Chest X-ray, PA view. Patient: 61 years old, sex M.
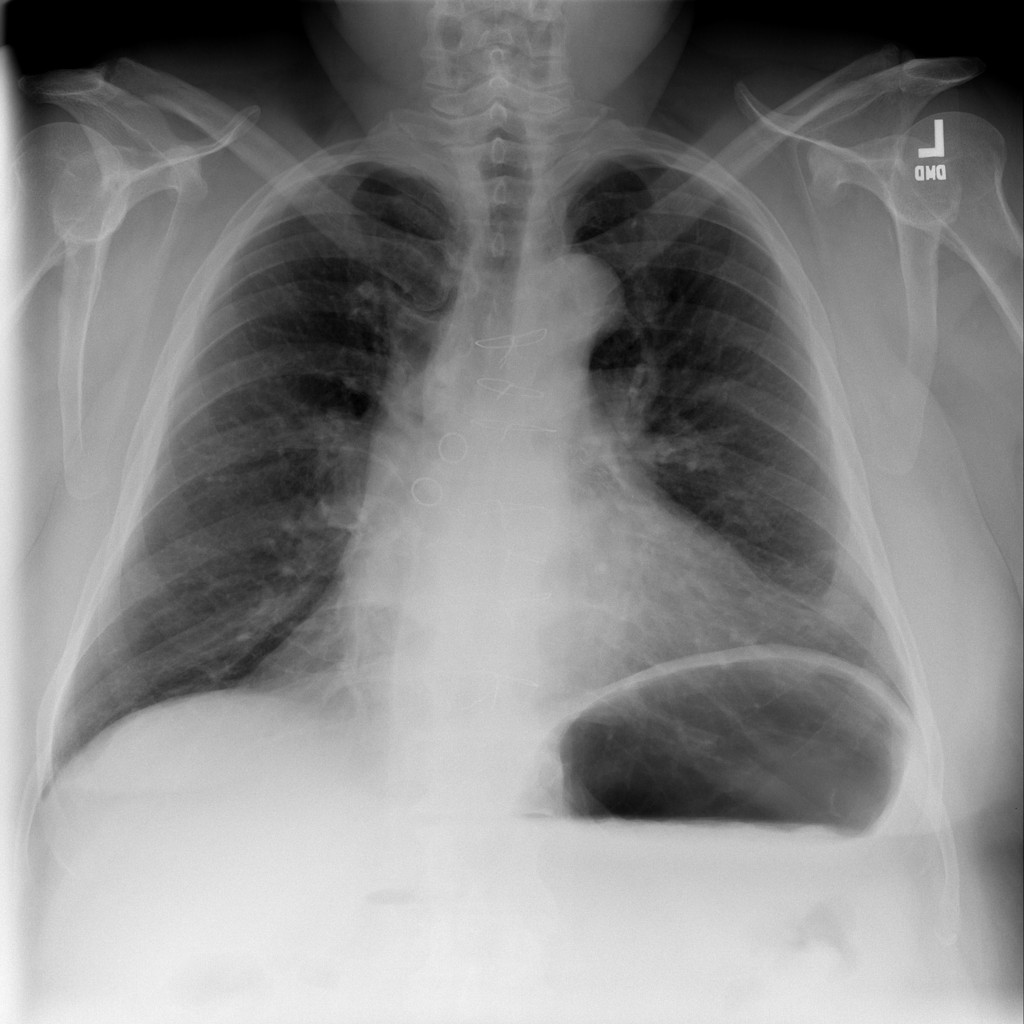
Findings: No Finding